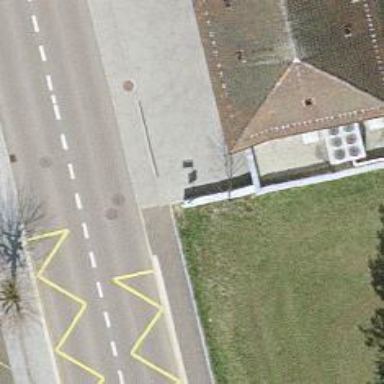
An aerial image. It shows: Bus stop with platform for public transport.